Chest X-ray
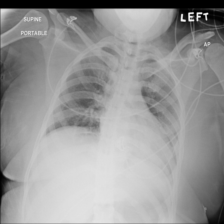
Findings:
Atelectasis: negative
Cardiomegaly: negative
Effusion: negative
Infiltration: negative
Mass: negative
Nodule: negative
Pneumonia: negative
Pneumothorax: negative
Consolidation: negative
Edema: negative
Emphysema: negative
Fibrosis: negative
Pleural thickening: negative
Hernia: negative